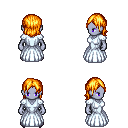
a pixel art fantasy rpg character, female body template, dark elf, purple skin, underdress, teal pants, light blonde long bangs hairstyle, metal boots, four views (front, back, left, right), 2x2 character sprite sheet, small pixel art, hard edges, no anti-aliasing